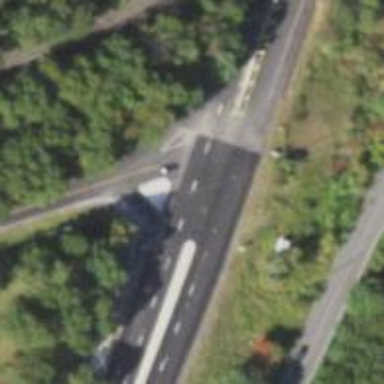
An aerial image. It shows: Trunk link highway.